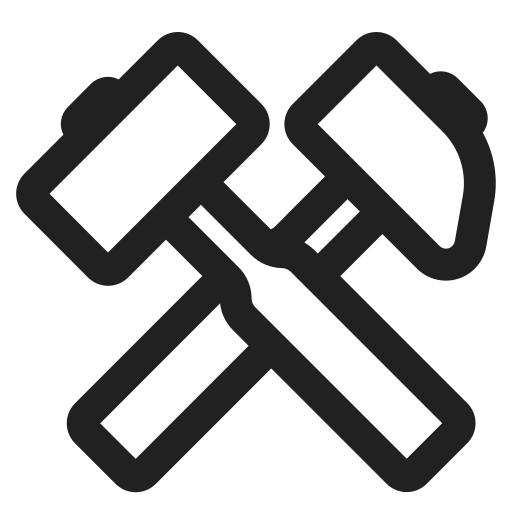
hammer and pick high contrast